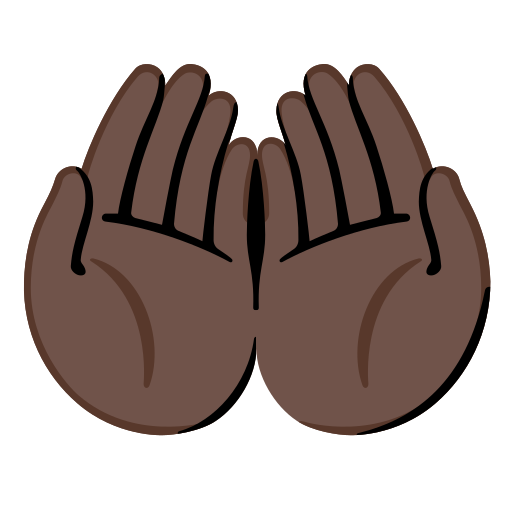
Emoji: 🤲🏿